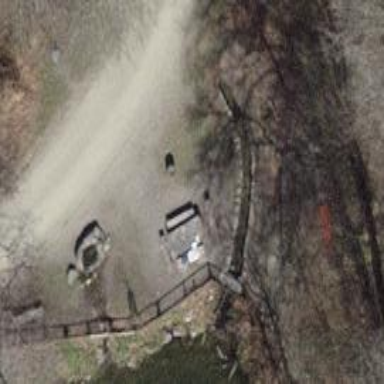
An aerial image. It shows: Bench.